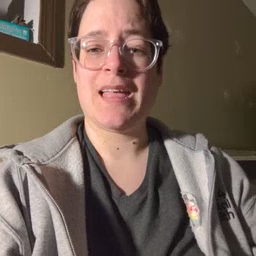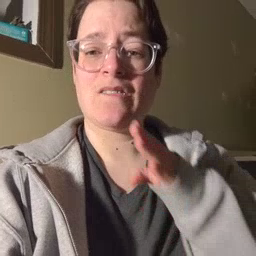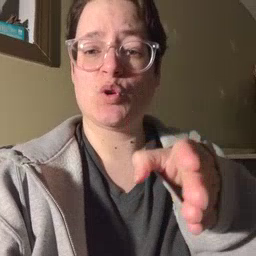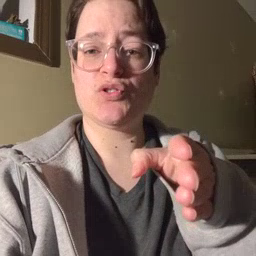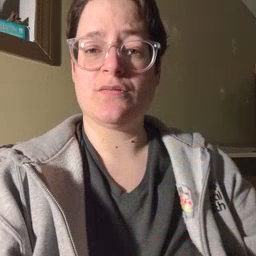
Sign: after